Question: I'm trying to add a badge to the navigation bar of my iOS app,more precisely to the Menu button which triggers my side menu. I'm using this code
'''
// add badge to the menu button
if (!self.numberBadge) {
self.numberBadge = [[MLPAccessoryBadgeEmboss alloc] initWithFrame:CGRectZero];
}
numberBadge.center = CGPointMake(30.0, 6);
numberBadge.badgeMinimumSize = CGSizeMake(1.0, 1.0);
numberBadge.backgroundColor = [UIColor redColor];
numberBadge.shadowAlpha = 0.9;
numberBadge.cornerRadius = 5.0f;
numberBadge.strokeColor = [UIColor whiteColor];
[self.navigationController.navigationBar addSubview:numberBadge];
[numberBadge setTextWithIntegerValue:9];
'''
as result, the badge gets displayed like that:

now I've been trying both modifying the frame and the centre of the badge uiview but, no matter what I do, it will stick to the upper-left corner of the navigation bar. It's currently impossible for me to move it.
Any suggestions?
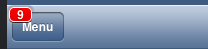
Answer: It looks like your badge is always positioned at (0, 0) in the navigation bar.
I assume that when you assign self.numberBadge, you are assigning it to an instance variable called numberBadge, otherwise you would had to use self.numberBadge instead.
I would try these things:
- -
If it still doesn't work, can you try adding the badge to a plain UIView and check if it works there?